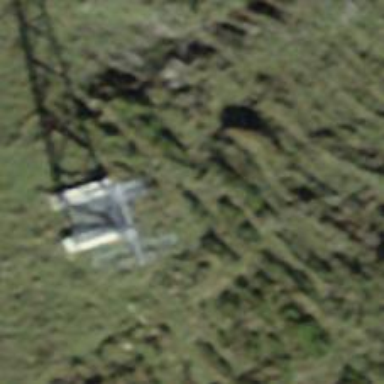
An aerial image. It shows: Pylon for aerialway.